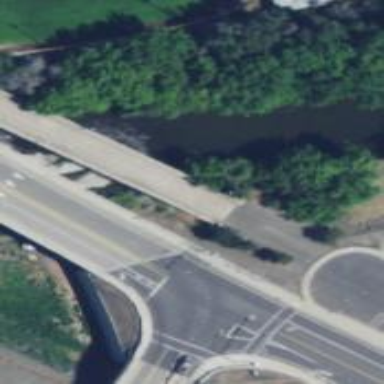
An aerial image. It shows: Viaduct footway.